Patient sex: F
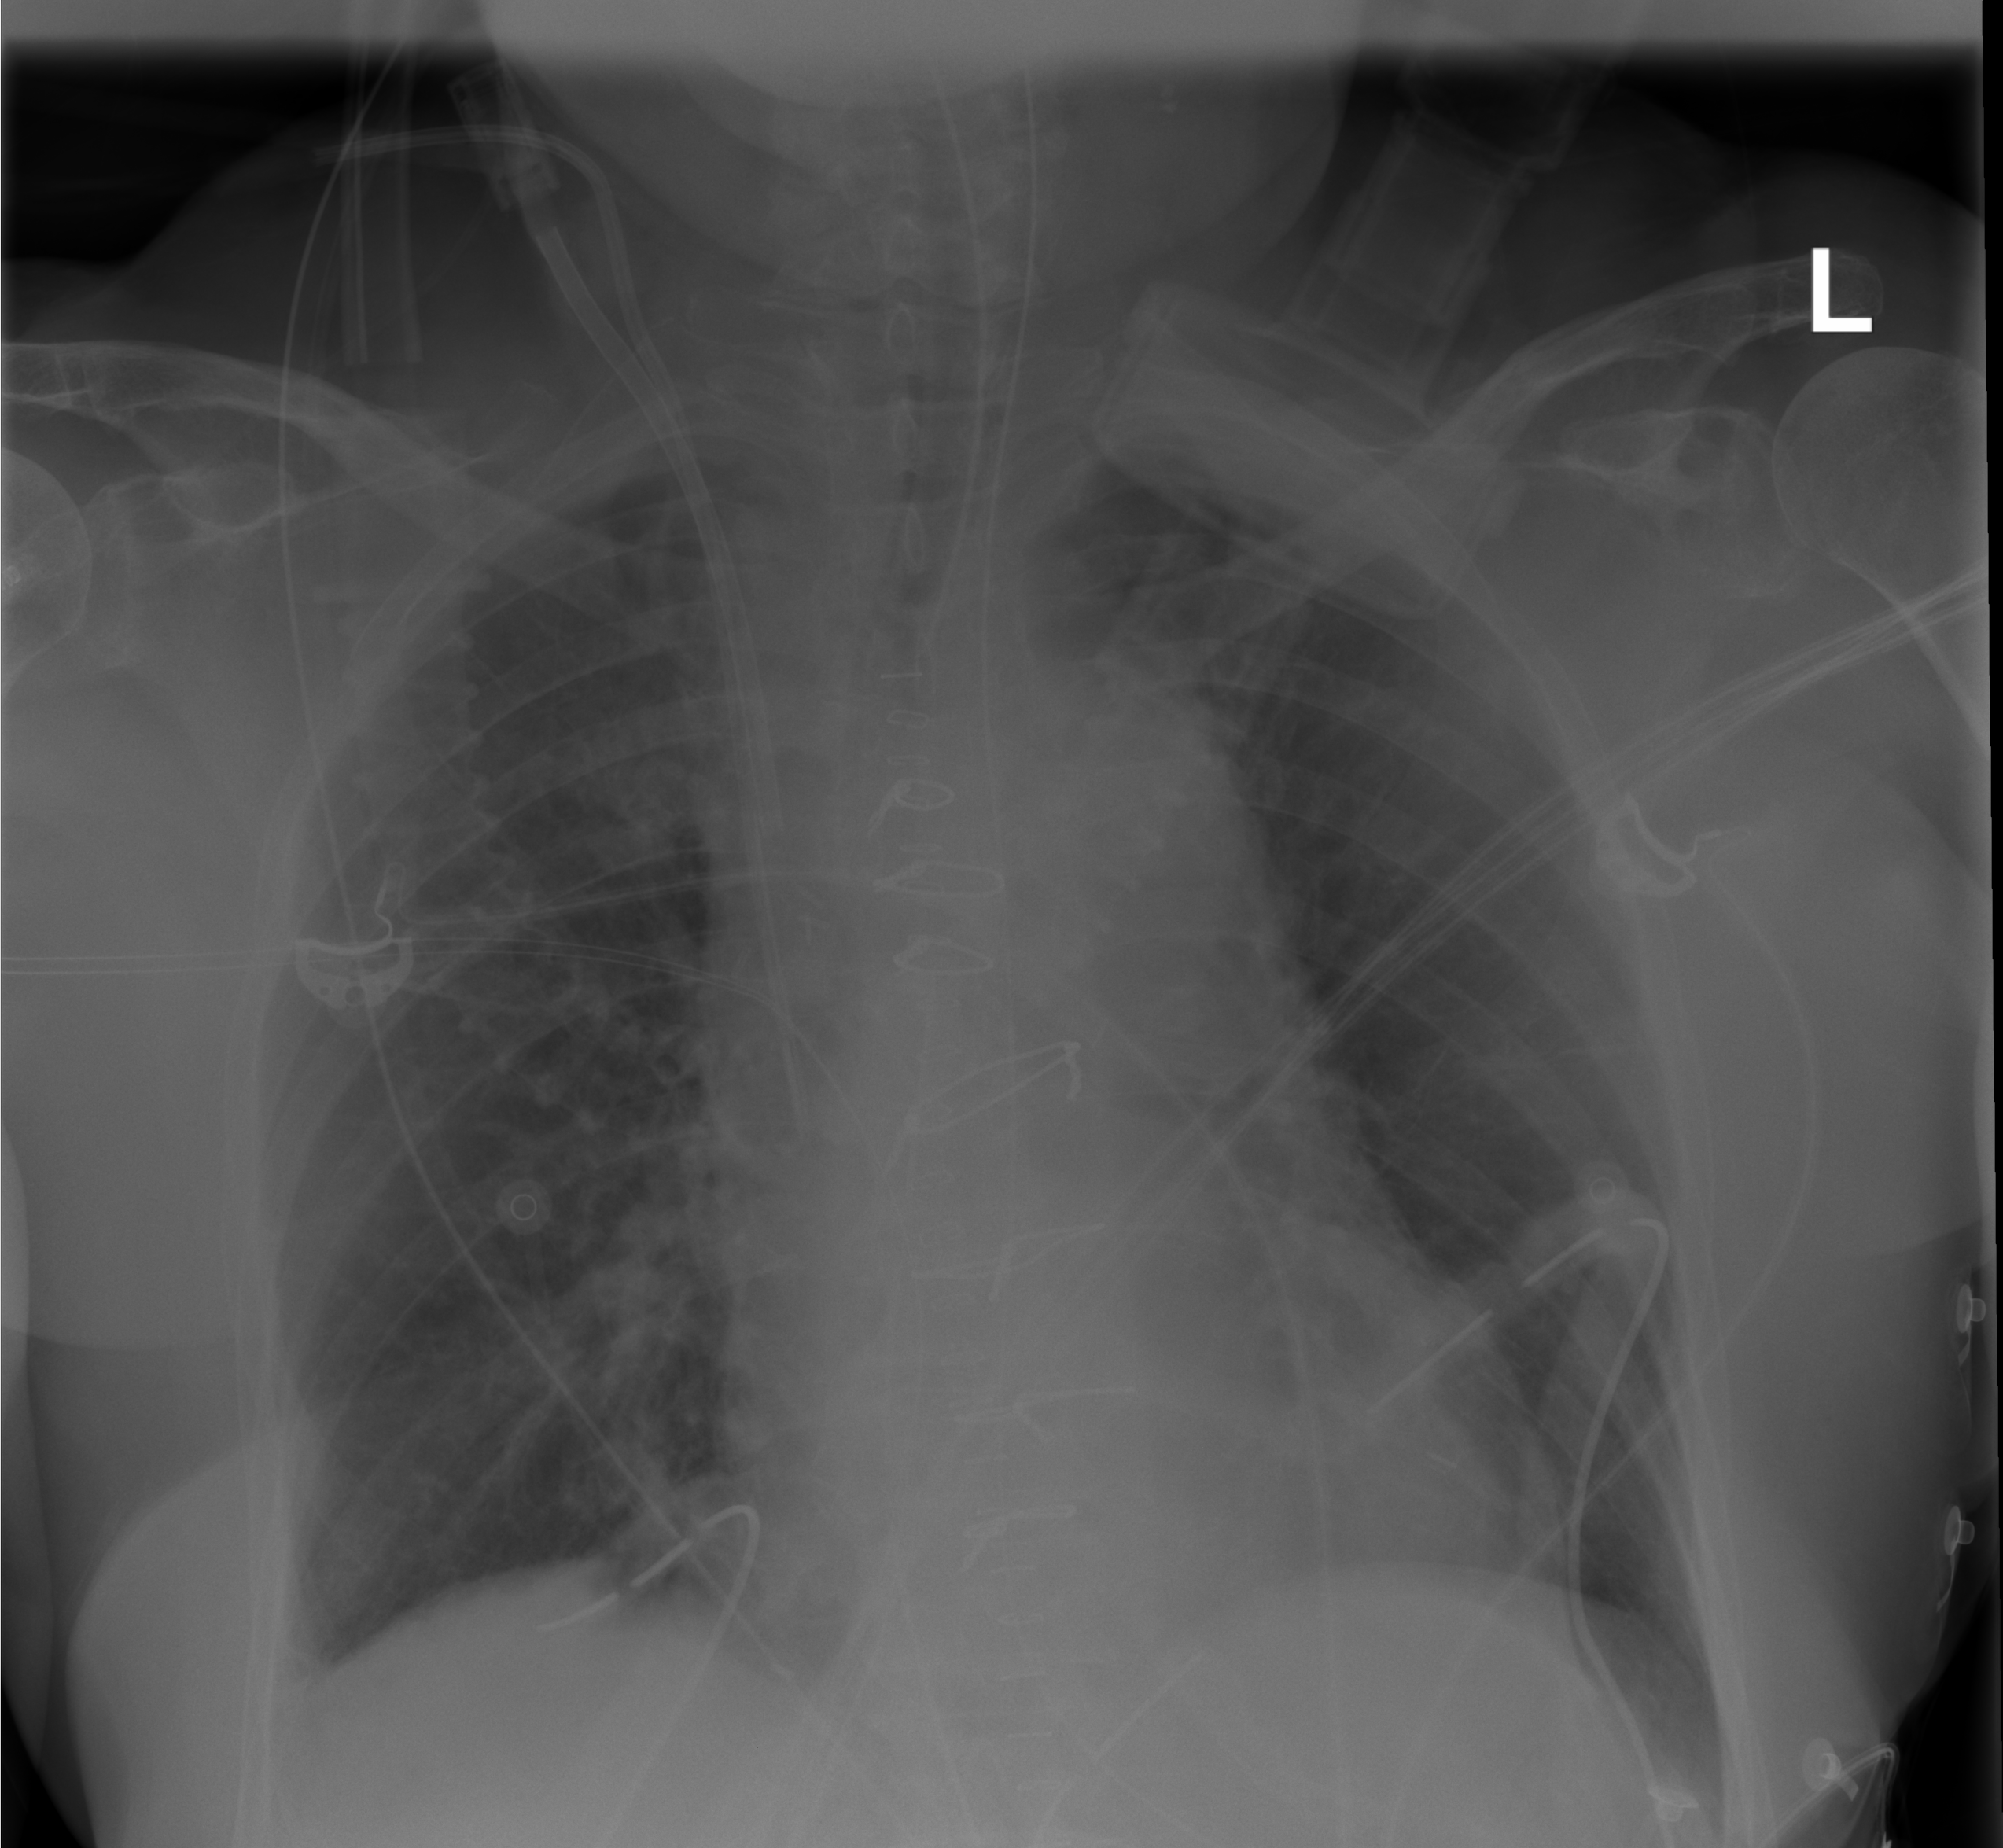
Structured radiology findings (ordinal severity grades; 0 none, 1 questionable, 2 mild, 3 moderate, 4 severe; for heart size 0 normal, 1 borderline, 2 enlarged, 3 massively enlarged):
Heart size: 0
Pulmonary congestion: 0
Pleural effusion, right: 1
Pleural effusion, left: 0
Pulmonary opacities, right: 0
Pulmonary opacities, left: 0
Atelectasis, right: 2
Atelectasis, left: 0